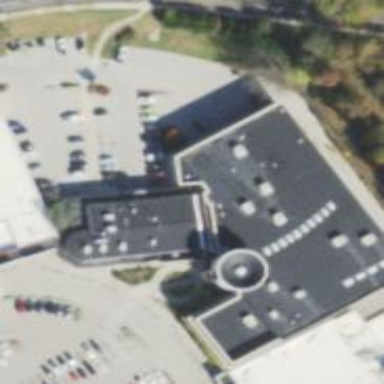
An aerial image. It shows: Building used as fitness center.